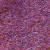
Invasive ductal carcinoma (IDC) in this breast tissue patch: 0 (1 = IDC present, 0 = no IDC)